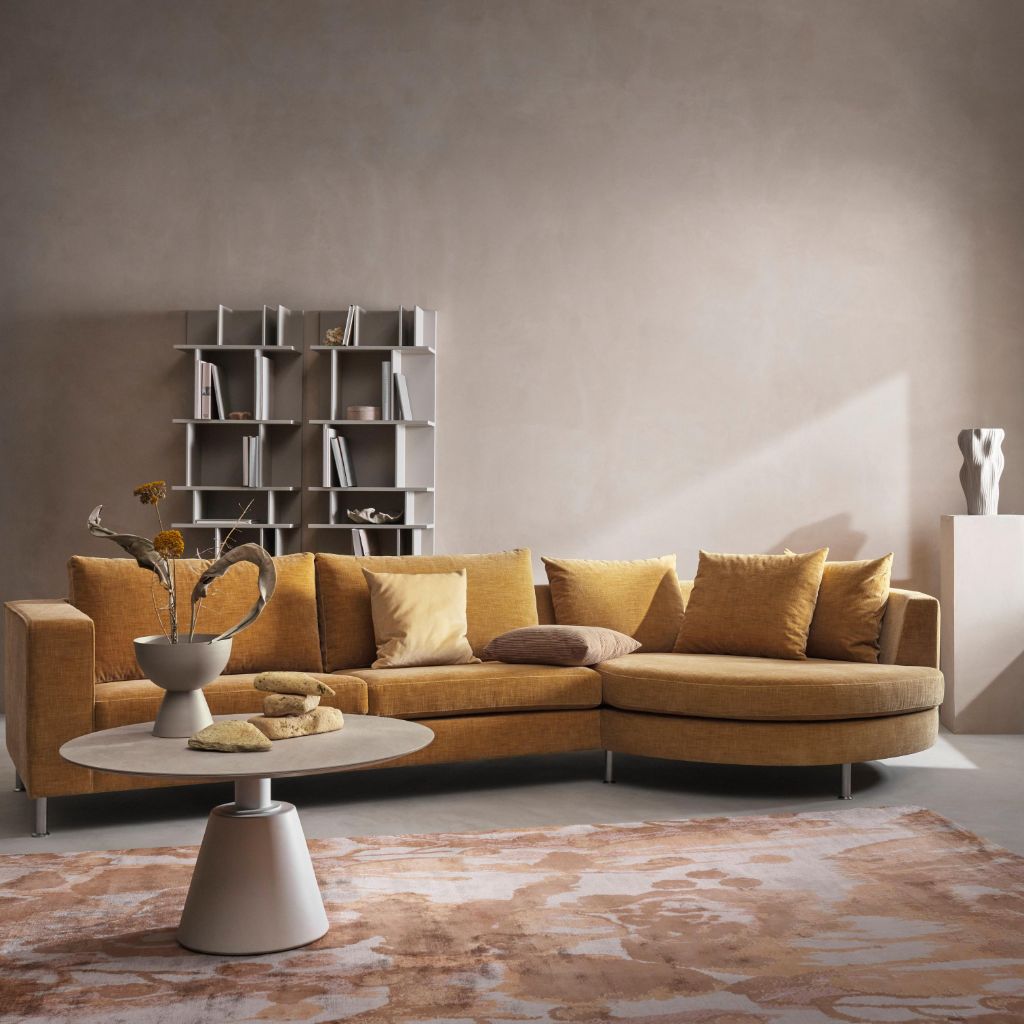
living room, fabric sectional sofa, contemporary, beige concrete flooring, with smooth pattern, beige paint wallpaper, with solid pattern